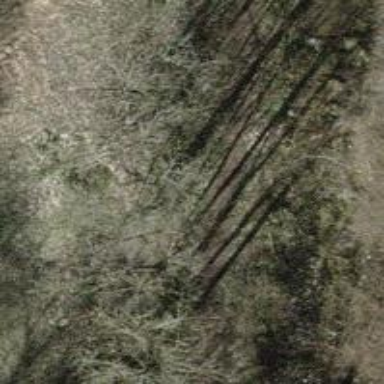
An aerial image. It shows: Ground path.